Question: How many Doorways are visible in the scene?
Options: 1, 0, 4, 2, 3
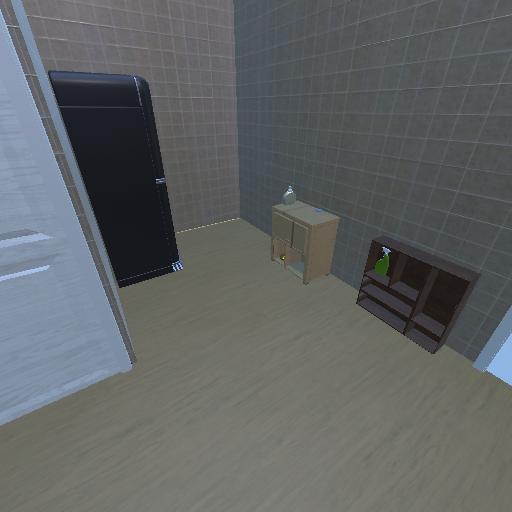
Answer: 1